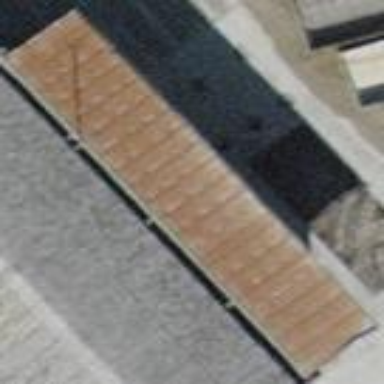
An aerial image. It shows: View of roof of building.